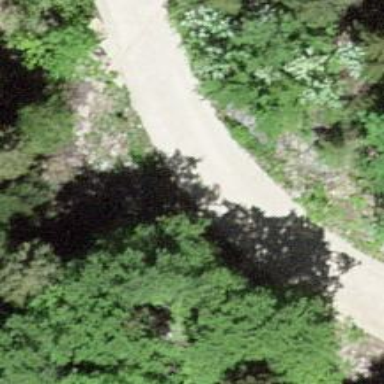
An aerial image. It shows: Track with grade 2 gravel surface.